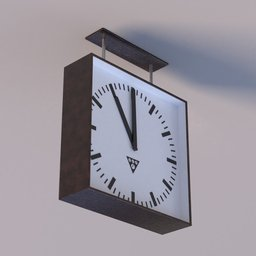
Label: appliances